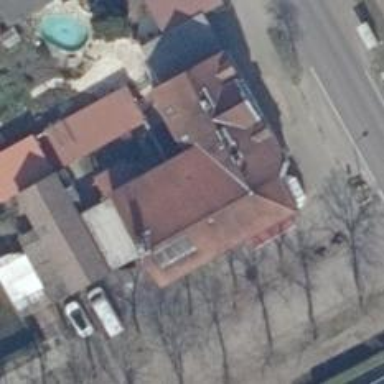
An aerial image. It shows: Bakery.